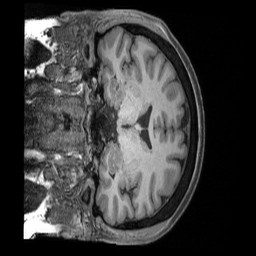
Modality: T1w
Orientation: coronal
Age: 44
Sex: female
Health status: ill
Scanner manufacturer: siemens
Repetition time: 2.4 s
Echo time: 0.00231 s